Question: I'm working in a bot that uses a QnA Service to answer some questions. I set up channels like mail or Microsoft Teams so the bot can respond the answers there. I wanted to configure the mail channel so it responds if the subject is a particular one.
I don't see any option to configure it where you link the bot to the mail channel:

Is there any way to configure it?
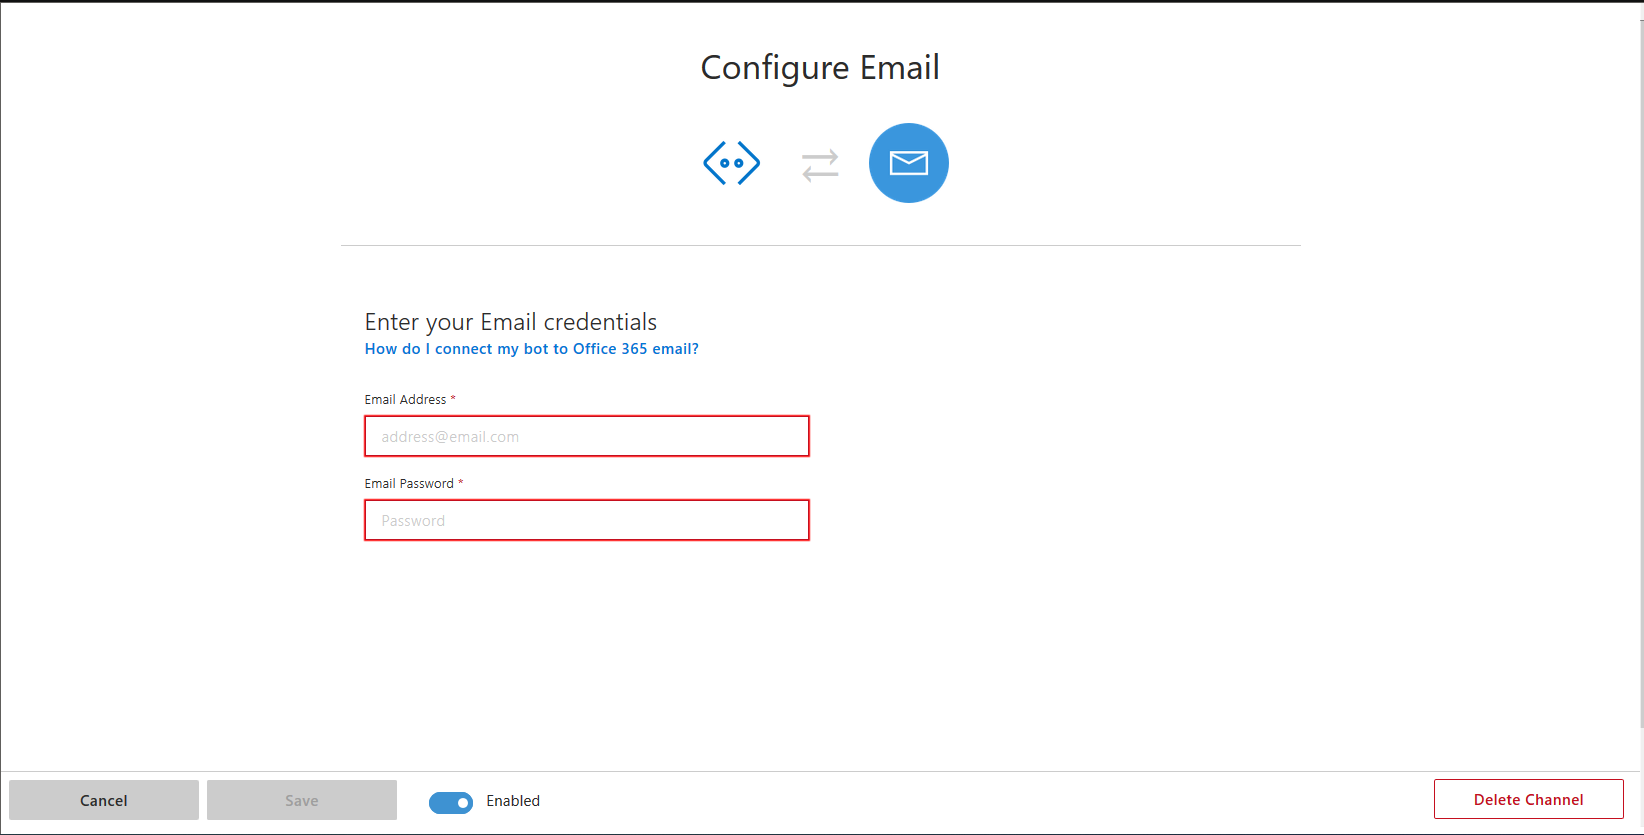
Answer: Email channel configuration with the bot and making your logic work are two different things.
- -
<URL> documentation will enable you to pass native metadata to a channel in the activity object's channel data property.
For example,the JSON object of the channelData property for a custom email message is shown below:
'''
"channelData": {
"type": "message",
"locale": "en-Us",
"channelID": "email",
"from": { "id": "mybot@mydomain.com", "name": "My bot"},
"recipient": { "id": "joe@otherdomain.com", "name": "Joe Doe"},
"conversation": { "id": "<PHONE>", "topic": "awesome chat" },
"channelData":
{
"htmlBody": "<html><body style = /"font-family: Calibri; font-size: 11pt;/" >This is more than awesome.</body></html>",
"subject": "Super awesome message subject",
"importance": "high",
"ccRecipients": "abcdef@xxx.com"
}
}
'''
An example to set Email channel specific properties in ChannelData can be implemented such as:
'''
if (message.ChannelId == ChannelIds.Email)
{
var reply = message.CreateReply();
reply.ChannelData = JObject.FromObject(new
{
htmlBody = "<html><body style="font-family: Calibri; font-size: 11pt;">This is the email body!</body></html>",
subject = "This is the email subject",
importance = "high"
});
//send reply to user
await context.PostAsync(reply);
}
'''
Hope this helps.